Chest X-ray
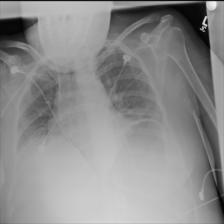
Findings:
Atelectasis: negative
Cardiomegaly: negative
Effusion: negative
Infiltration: negative
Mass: negative
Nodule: negative
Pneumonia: negative
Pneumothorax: negative
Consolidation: negative
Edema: negative
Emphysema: negative
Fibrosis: negative
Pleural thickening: negative
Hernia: negative